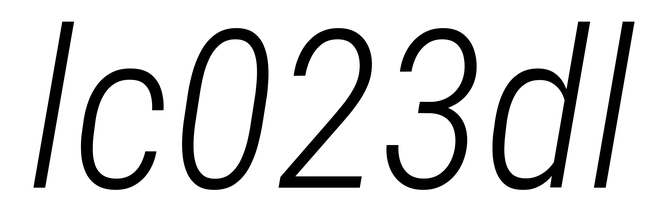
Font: Roboto-Italic_Condensed_Light_Italic